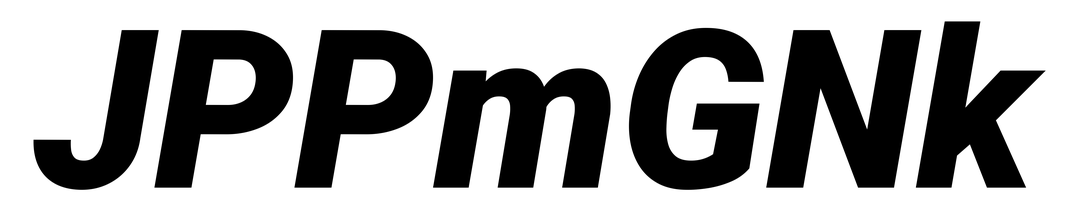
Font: Roboto-Italic_Black_Italic